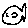
Label: fish